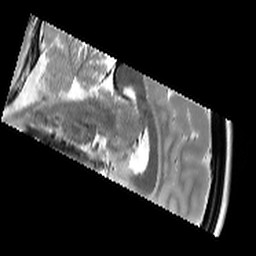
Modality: T2starw
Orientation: sagittal
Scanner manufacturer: siemens
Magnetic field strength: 3 T
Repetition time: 8.1 s
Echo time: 0.05 s